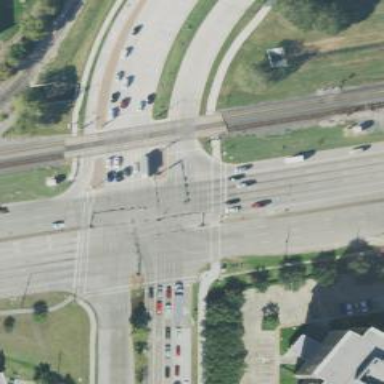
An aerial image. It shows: Crossing on the road with line markings.